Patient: sex F, age 75
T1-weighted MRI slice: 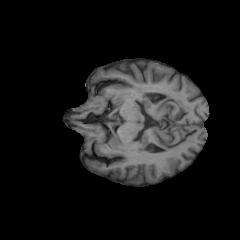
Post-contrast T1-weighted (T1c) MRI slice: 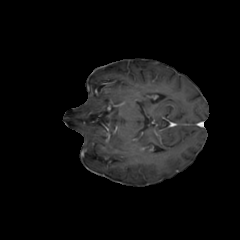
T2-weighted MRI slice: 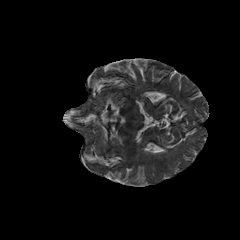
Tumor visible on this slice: no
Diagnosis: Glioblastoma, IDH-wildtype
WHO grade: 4